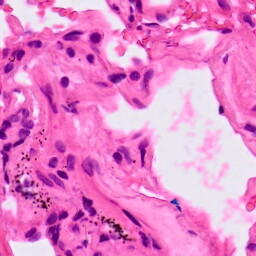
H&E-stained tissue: Lung